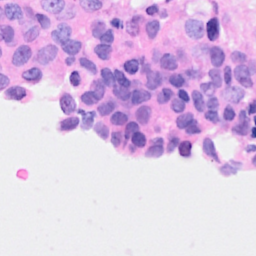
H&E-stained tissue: Breast